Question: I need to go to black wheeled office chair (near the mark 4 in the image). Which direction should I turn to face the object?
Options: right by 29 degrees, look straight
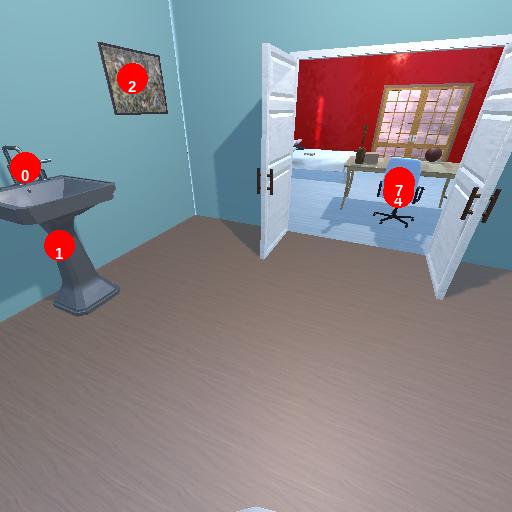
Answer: right by 29 degrees